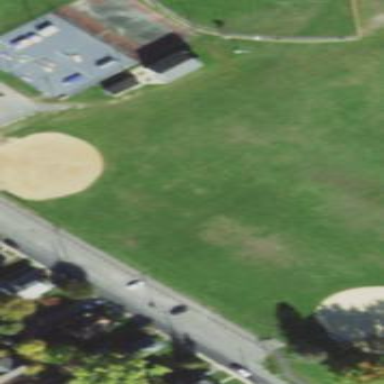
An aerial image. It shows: Baseball pitch for leisure land.